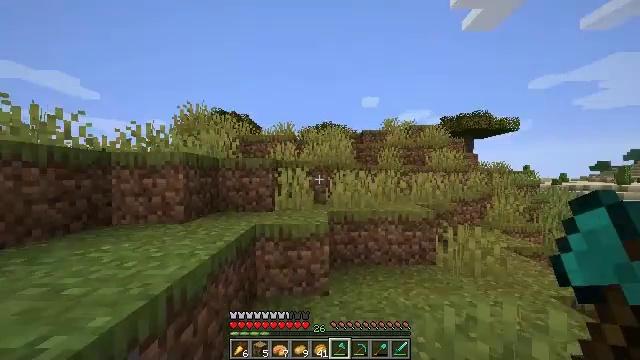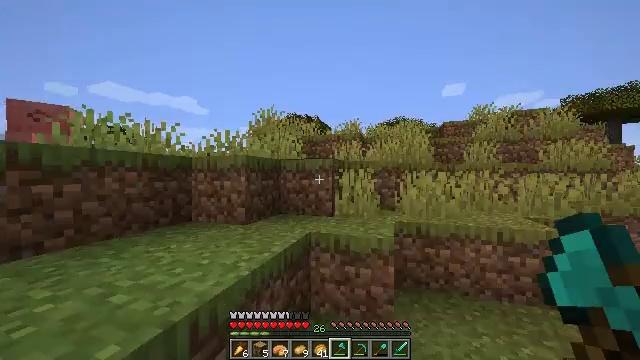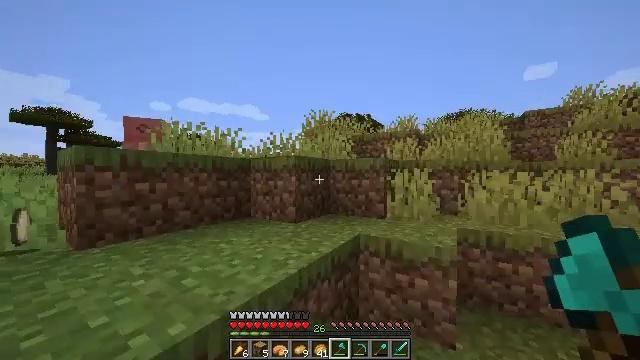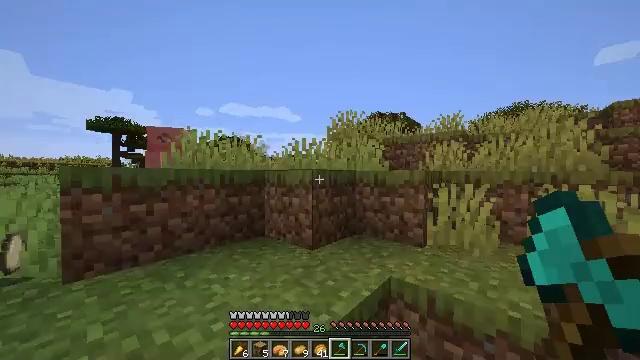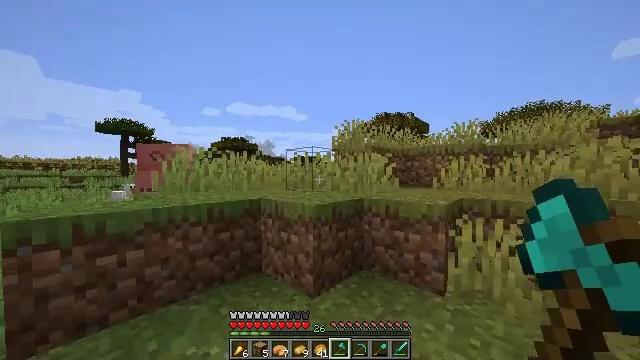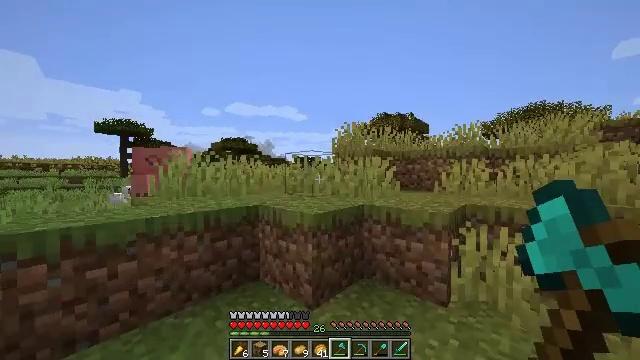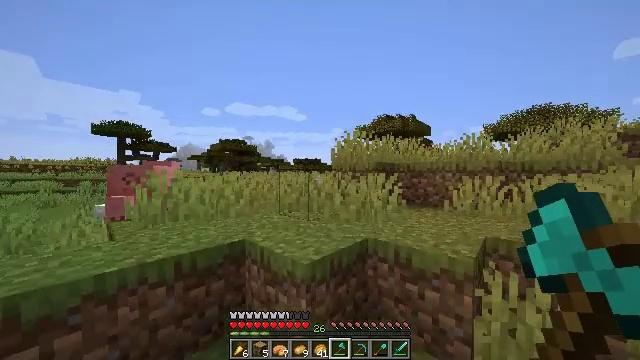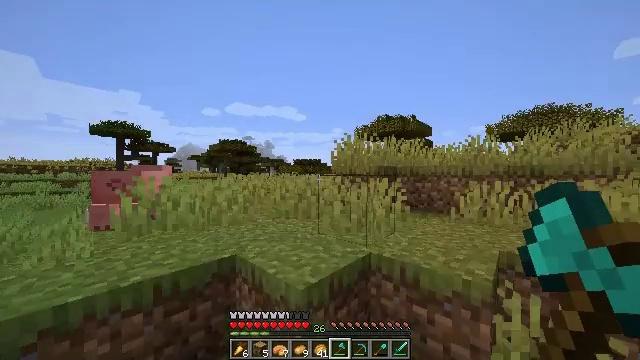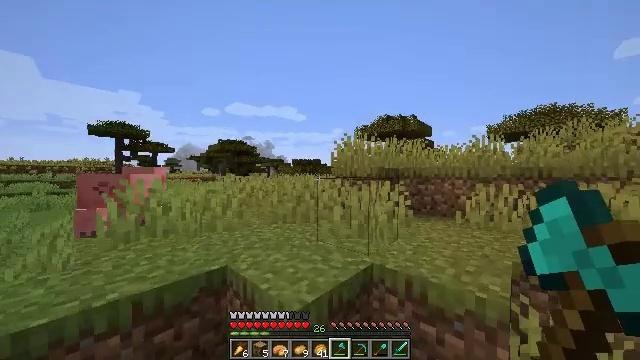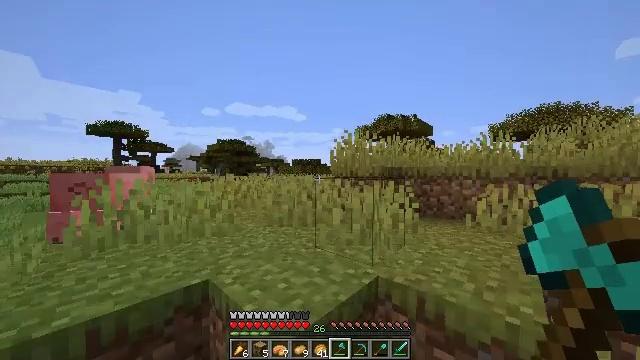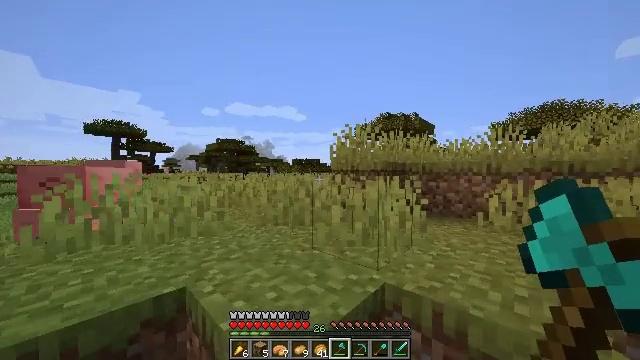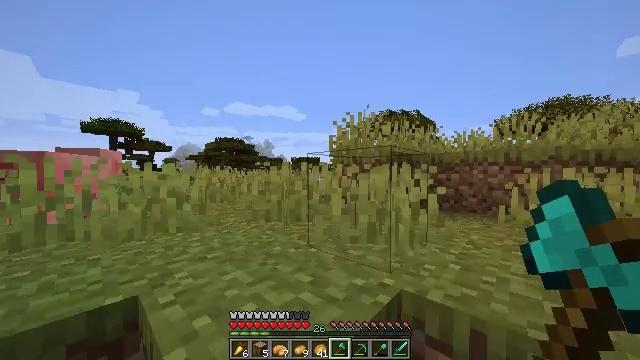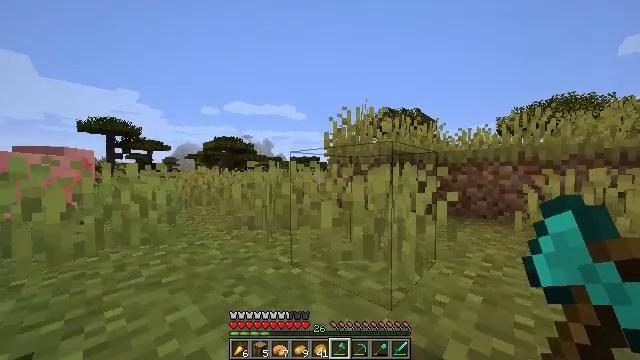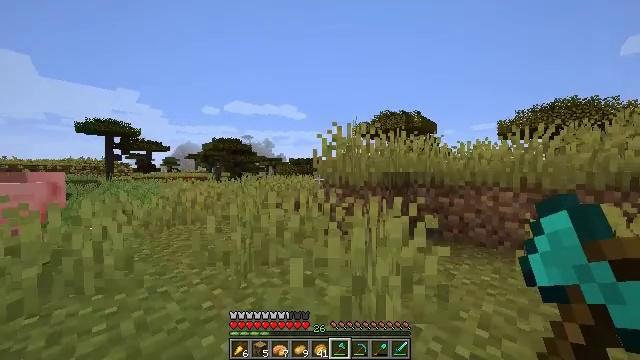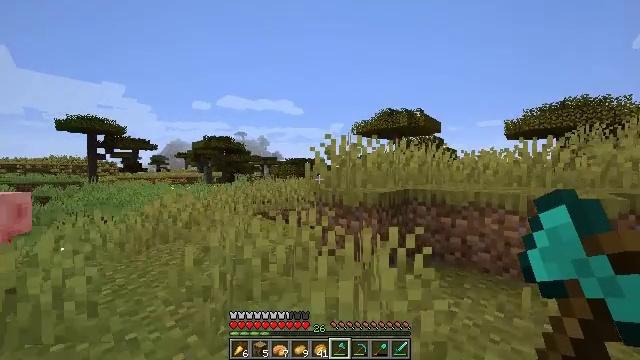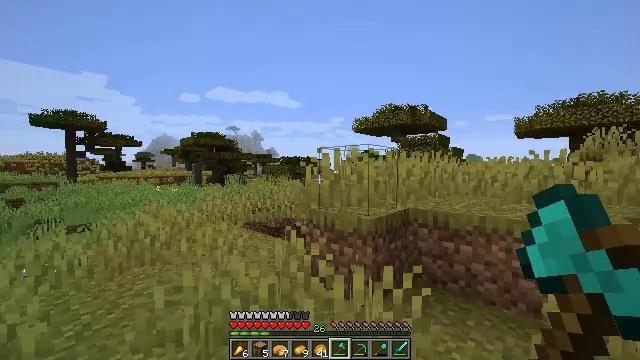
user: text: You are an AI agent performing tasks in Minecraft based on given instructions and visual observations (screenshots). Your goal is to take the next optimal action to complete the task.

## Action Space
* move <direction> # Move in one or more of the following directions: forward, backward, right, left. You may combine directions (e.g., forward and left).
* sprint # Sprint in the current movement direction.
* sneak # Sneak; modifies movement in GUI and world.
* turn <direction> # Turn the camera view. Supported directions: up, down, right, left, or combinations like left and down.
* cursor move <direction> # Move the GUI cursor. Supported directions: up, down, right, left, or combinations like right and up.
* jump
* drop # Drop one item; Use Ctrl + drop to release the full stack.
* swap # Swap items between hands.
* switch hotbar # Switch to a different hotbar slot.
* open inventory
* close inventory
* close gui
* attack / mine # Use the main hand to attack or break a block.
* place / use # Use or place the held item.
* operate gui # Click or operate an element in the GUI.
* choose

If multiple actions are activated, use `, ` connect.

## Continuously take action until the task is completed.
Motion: motion action
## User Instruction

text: Gather grass by holding the left mouse button.
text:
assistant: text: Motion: move forward, turn left
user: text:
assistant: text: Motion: move forward, turn left
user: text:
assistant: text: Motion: move forward, turn left, jump
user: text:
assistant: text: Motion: move forward, turn left, jump
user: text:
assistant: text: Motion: move forward, jump
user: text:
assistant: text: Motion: move forward, jump
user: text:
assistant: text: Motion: move forward, jump
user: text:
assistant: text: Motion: move forward, jump
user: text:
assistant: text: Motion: move forward, jump
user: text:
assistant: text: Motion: move forward, jump
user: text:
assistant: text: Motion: move forward, jump
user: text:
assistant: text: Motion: move forward, sprint, jump
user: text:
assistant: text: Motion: move forward, sprint, jump
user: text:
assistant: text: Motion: move forward, sprint, jump
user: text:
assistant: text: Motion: move forward, jump
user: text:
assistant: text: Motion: move forward, jump
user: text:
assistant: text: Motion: move forward, turn right, jump
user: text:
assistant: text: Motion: move forward, turn right and down, jump
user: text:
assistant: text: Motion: move forward, turn right and down, jump
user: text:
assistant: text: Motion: move forward, turn right, jump
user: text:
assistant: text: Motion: move forward, jump
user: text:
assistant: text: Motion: move forward, sprint, jump
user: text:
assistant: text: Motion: move forward, sprint, jump
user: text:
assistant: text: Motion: move forward, sprint, jump
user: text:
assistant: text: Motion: move forward, sprint, jump
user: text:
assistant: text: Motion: move forward, jump
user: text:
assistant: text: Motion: move forward, jump
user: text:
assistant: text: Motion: move forward, turn right, jump
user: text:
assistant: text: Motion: move forward, turn right, jump
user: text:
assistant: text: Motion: move forward, turn right, jump